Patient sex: F
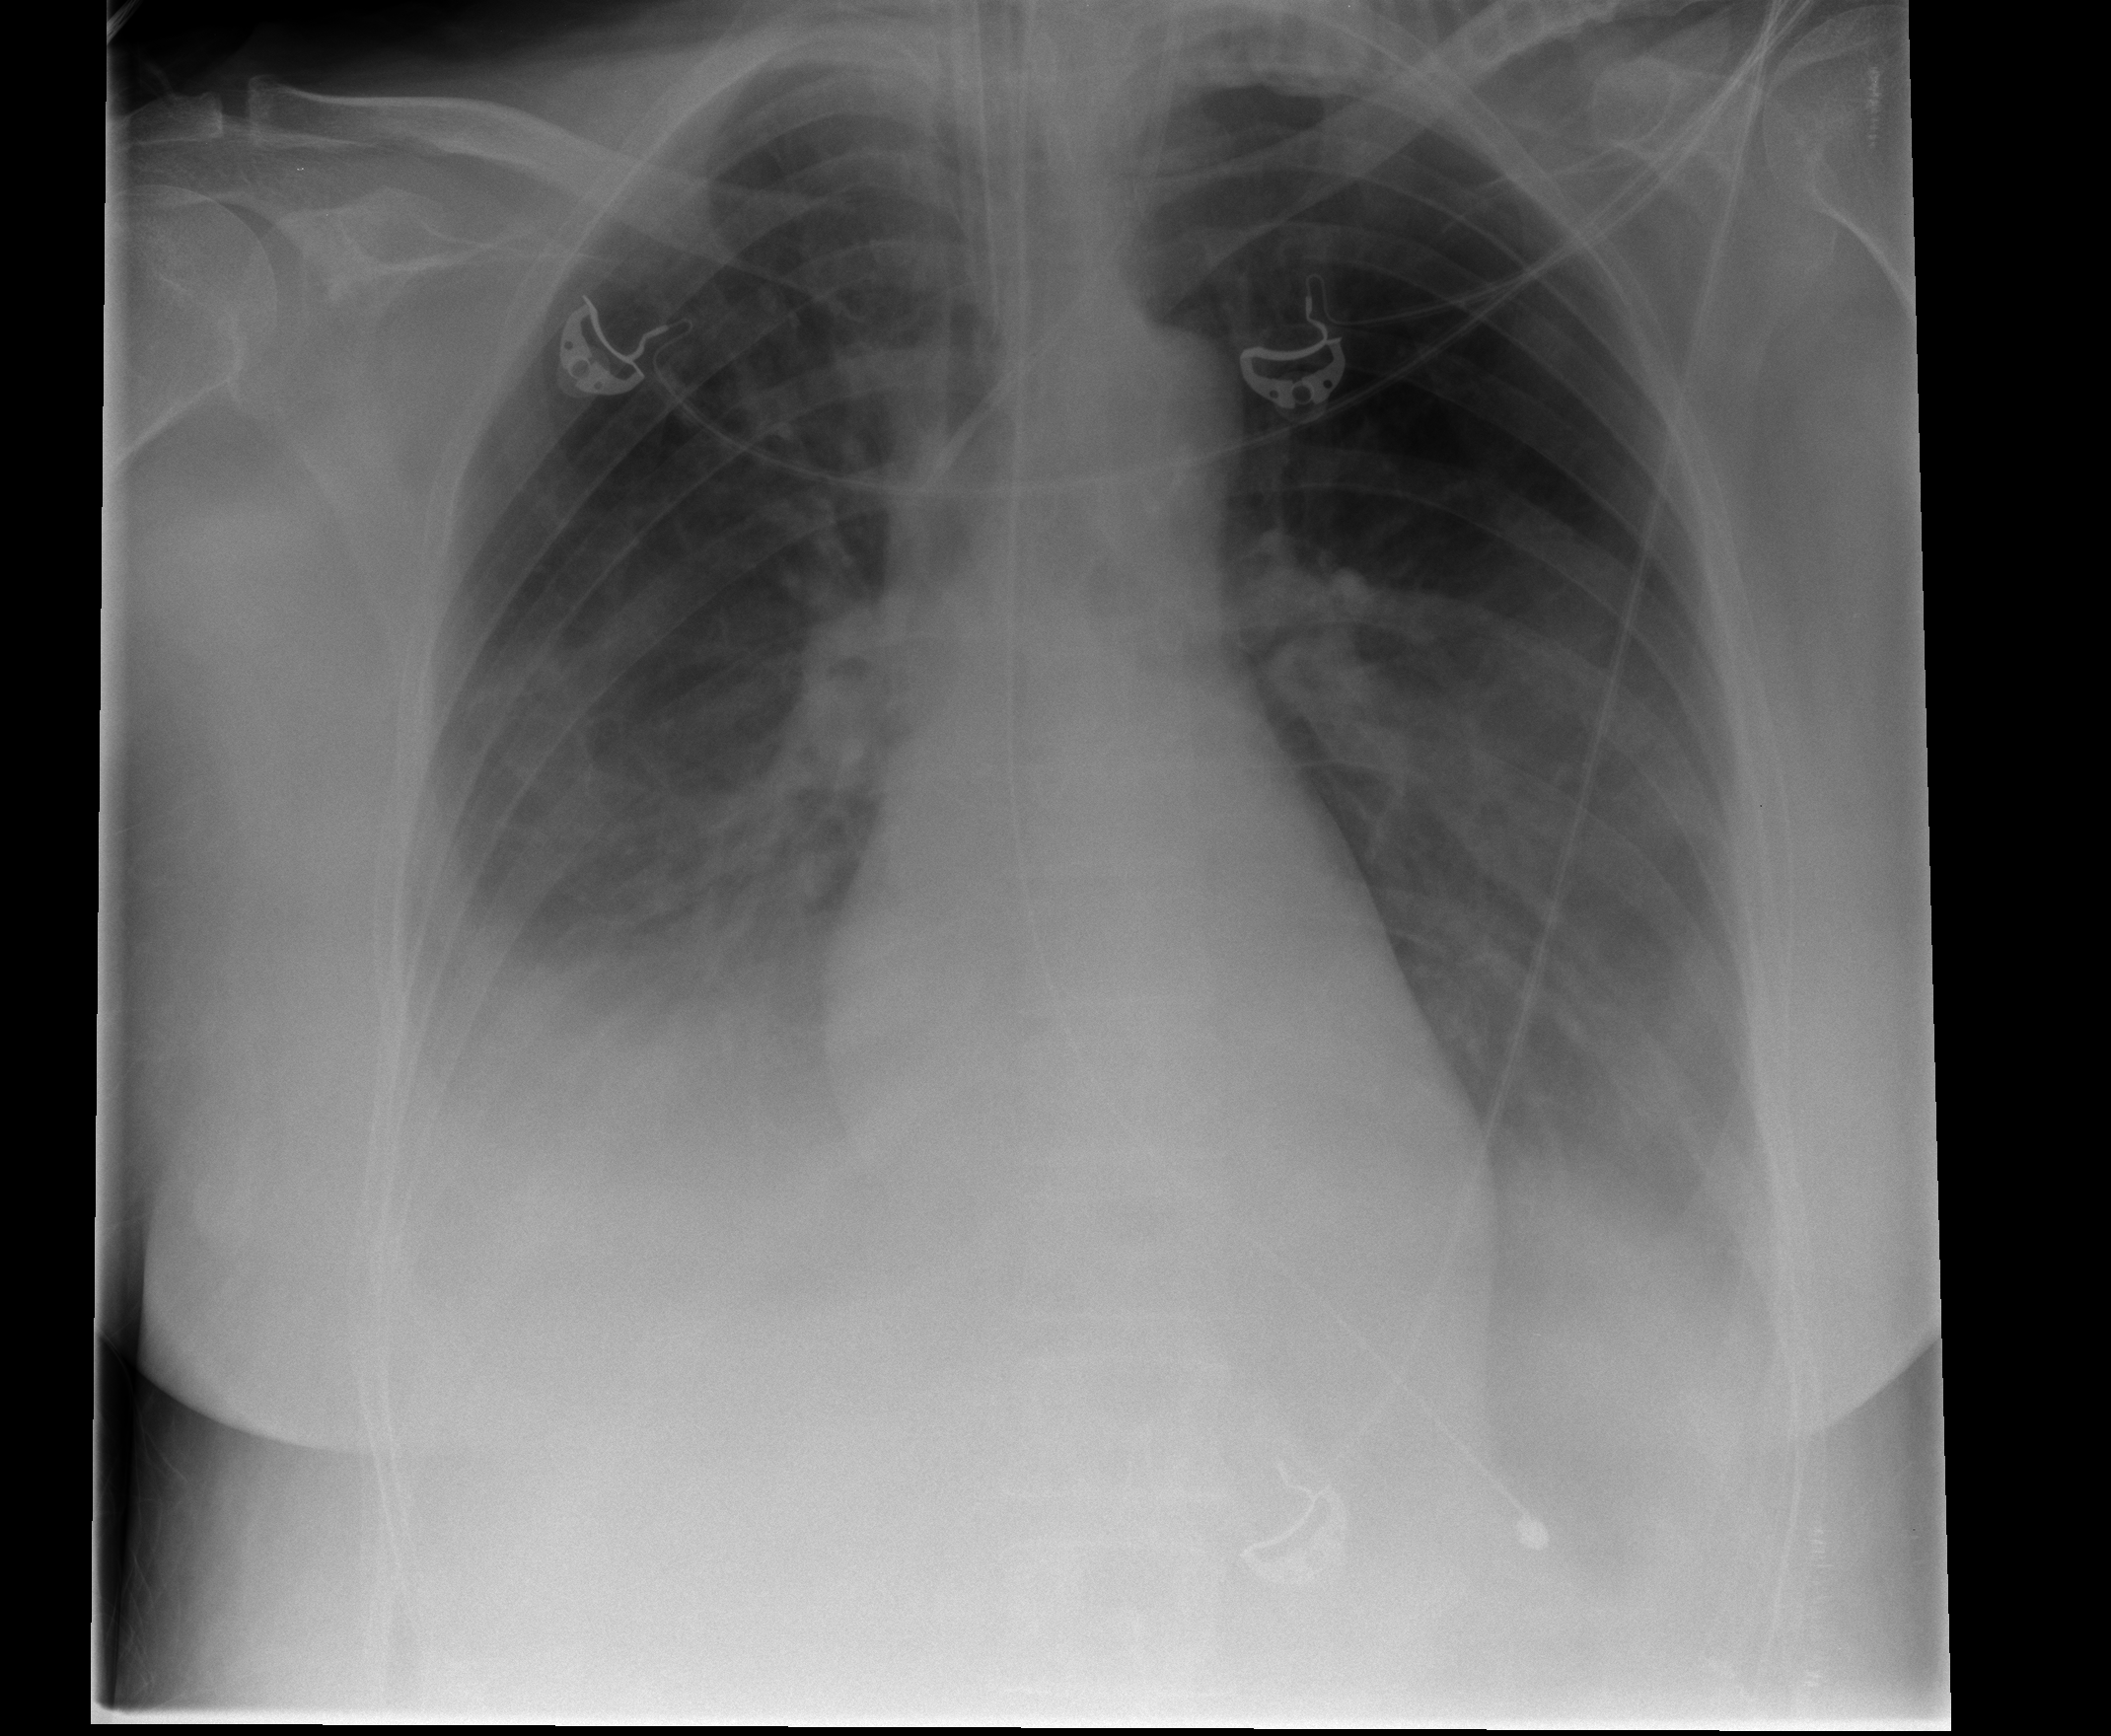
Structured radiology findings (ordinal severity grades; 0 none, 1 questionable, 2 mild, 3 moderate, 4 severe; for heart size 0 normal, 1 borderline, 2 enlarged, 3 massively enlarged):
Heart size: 0
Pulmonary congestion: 0
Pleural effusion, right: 2
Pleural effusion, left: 2
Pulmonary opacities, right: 2
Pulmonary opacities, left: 0
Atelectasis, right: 2
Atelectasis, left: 1